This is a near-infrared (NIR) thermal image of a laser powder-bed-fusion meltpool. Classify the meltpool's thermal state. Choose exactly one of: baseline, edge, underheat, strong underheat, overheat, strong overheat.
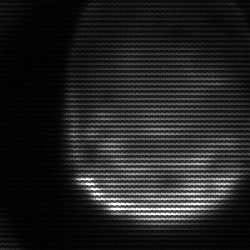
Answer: edge